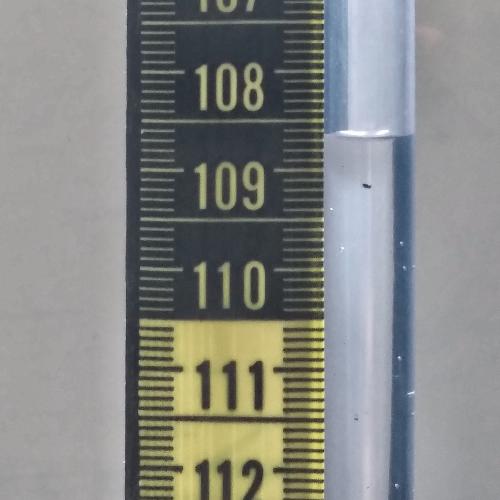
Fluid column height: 108.7 cm